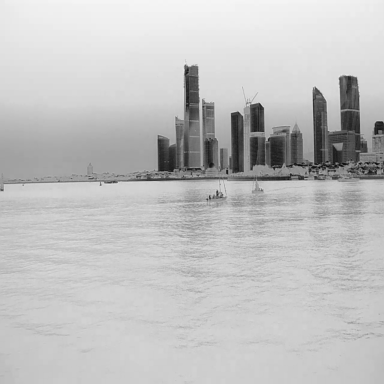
There are seven objects shown in the infrared image, including five sailboats, a container_ship, and a canoe.